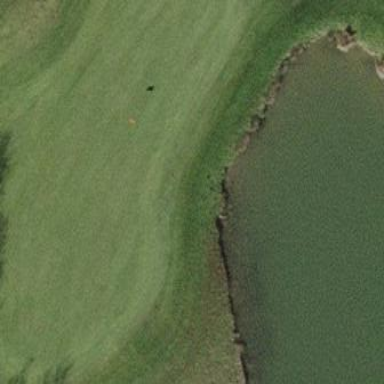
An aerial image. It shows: Picturesque green golfing area with grass land use.